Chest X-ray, AP view. Patient: 38 years old, sex M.
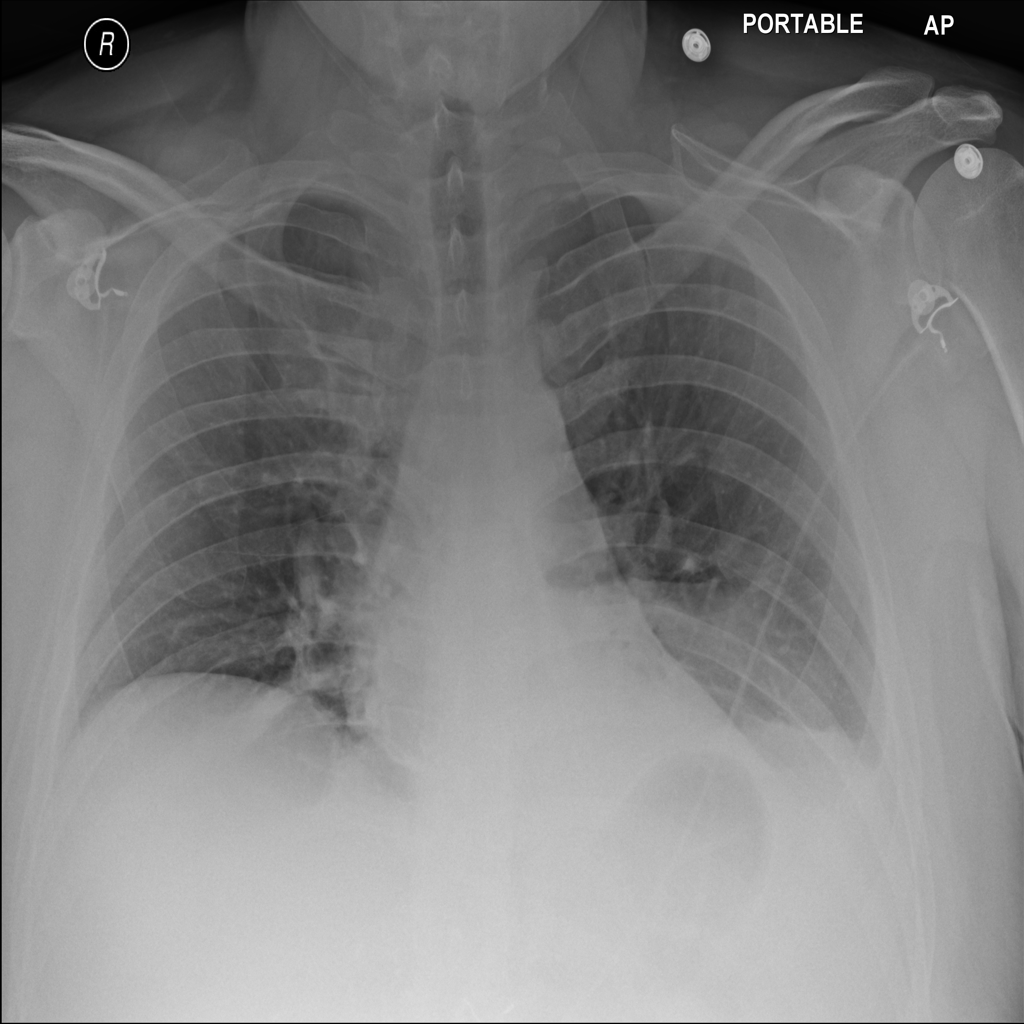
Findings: Effusion